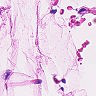
Metastatic tissue present: no